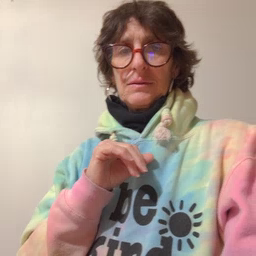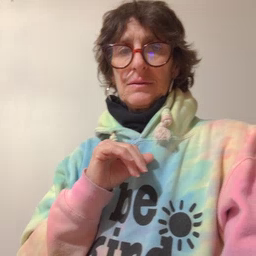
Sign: frenchfries